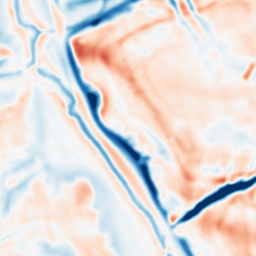
Category: multiscale
Decomposition family: dog_multiscale
Decomposition parameters: sigma_ratio: 1.6
n_scales: 3
base_sigma: 2
Upsampling method: cubic_catmull_rom
Upsampling parameters: scale: 8
Upsampling scale: 8